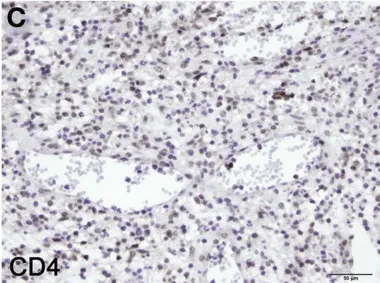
Immune profiling and MART-1 distribution in CSF-470 vaccination site biopsy from patient #1. Formalin-fixed, paraffin-embedded tissue sections were stained with appropriate antibodies, amplified with avidin-biotin-peroxidase (ABC) system (Vectastain, Vector Labs), and revealed with 3,3'-diaminobenzidine. Brisk CD8+ and CD20+ lymphocyte infiltration was observed in zones (II, III), with scarce CD4+ or Foxp3+ infiltration (A-D).
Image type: pathology (immunostaining)